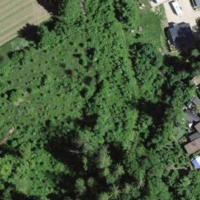
EUNIS habitat code: 43
Species observed at this site:
Cornus sanguinea